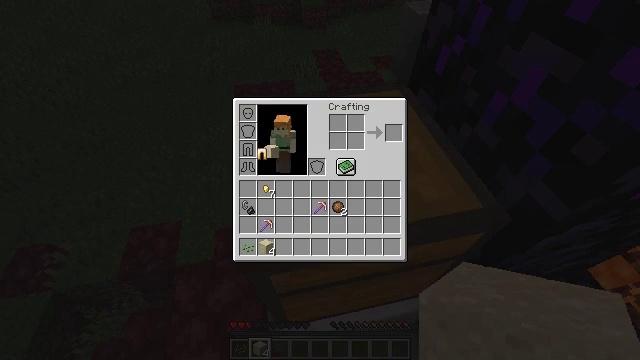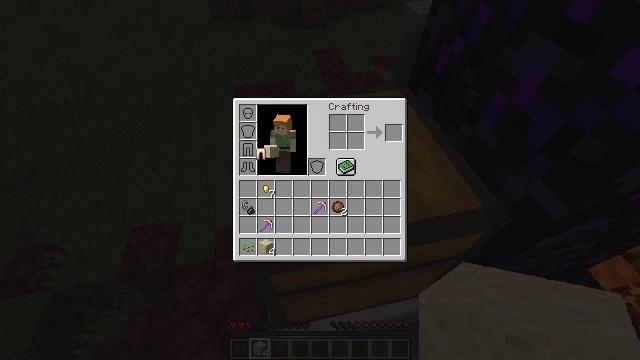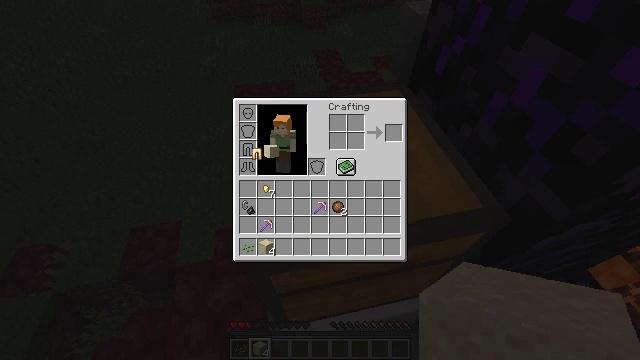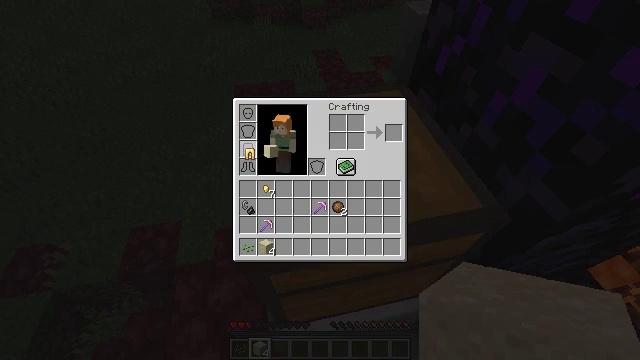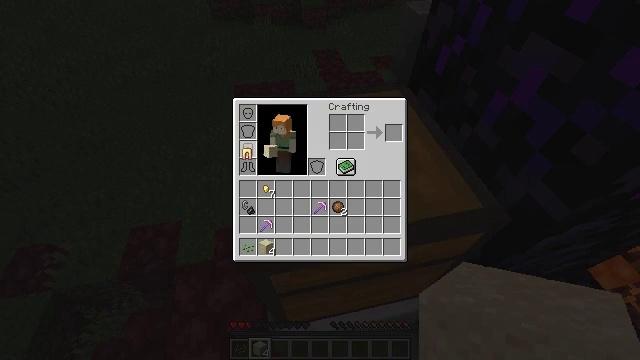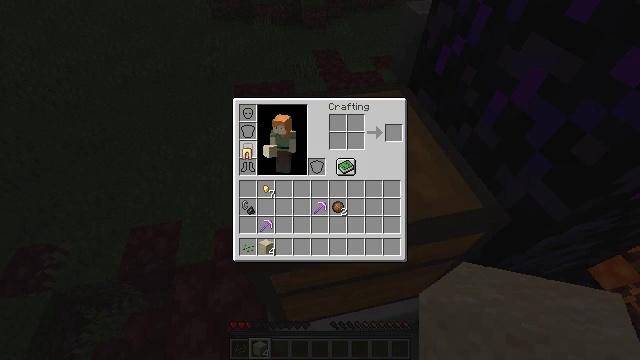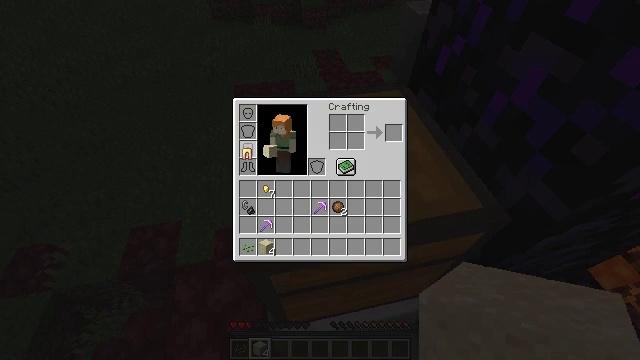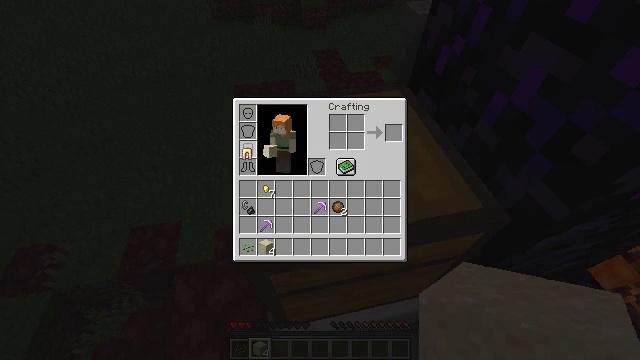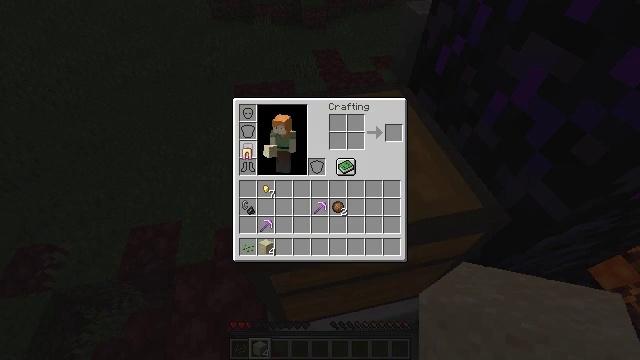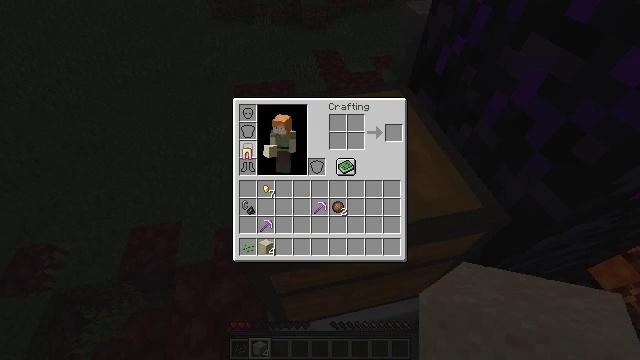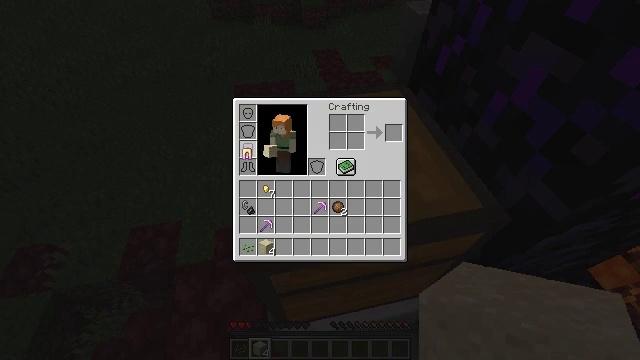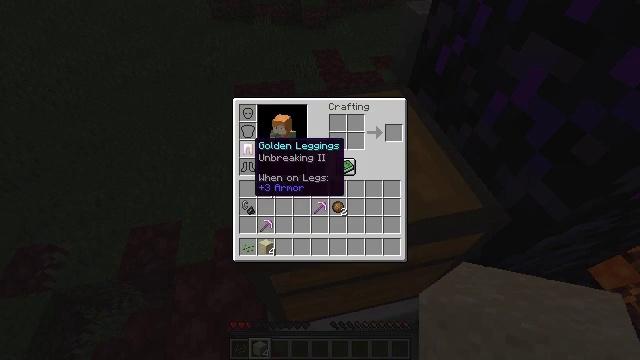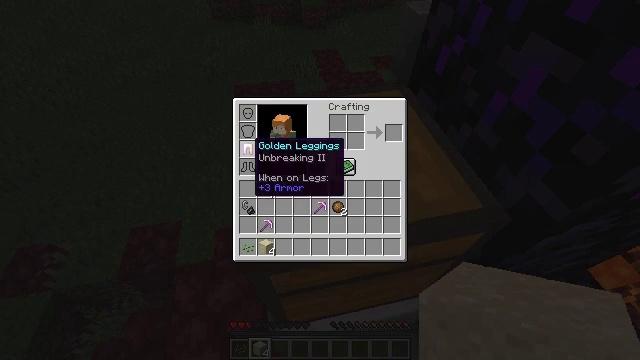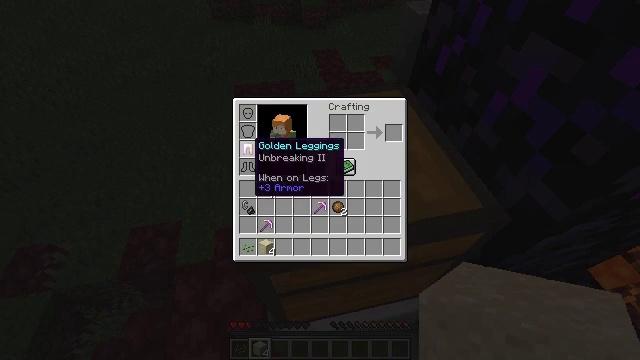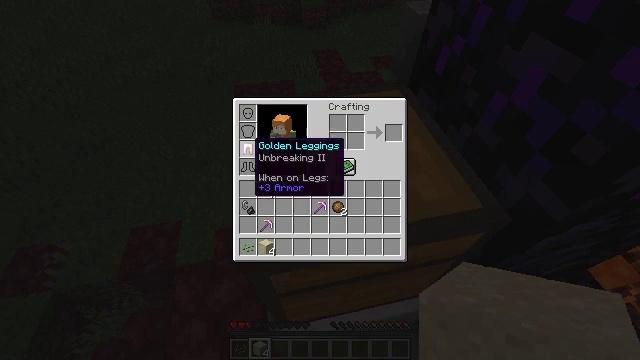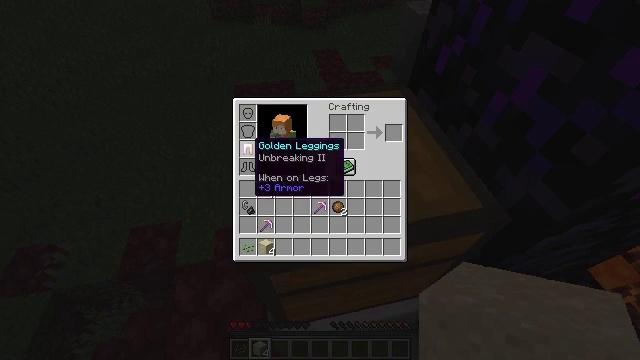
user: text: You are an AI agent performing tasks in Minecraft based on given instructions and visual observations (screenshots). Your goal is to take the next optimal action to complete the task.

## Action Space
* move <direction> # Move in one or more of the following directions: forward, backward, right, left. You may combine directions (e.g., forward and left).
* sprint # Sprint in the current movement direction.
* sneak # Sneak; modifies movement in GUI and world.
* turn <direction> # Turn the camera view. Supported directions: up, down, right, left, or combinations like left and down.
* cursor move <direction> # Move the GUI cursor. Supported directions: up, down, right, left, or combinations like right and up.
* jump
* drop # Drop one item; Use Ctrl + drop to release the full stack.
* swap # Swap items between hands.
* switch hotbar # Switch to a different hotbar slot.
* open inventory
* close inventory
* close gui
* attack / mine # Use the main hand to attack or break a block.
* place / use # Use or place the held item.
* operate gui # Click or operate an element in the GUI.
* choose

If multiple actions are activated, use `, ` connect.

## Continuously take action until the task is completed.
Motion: motion action
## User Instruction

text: Remove the tall grass to clear the area.
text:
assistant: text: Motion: no_op
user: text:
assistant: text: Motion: no_op
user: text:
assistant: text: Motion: turn left
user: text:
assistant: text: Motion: no_op
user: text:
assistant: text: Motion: no_op
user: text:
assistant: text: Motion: no_op
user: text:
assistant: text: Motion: no_op
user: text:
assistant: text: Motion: attack / mine
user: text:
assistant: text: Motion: attack / mine
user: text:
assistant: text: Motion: attack / mine
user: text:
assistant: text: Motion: no_op
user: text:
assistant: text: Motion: no_op
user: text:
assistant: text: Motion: no_op
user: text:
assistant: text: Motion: no_op
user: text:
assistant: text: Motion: no_op
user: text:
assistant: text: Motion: no_op
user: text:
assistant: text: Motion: no_op
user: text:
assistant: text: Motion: no_op
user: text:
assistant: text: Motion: open inventory
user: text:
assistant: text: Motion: open inventory
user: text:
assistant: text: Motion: open inventory
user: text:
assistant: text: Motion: open inventory
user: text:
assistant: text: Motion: no_op
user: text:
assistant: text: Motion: turn right
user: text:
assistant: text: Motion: turn right
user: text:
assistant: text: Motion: turn right
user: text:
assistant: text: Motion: turn right
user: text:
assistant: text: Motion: no_op
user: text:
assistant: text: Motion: no_op
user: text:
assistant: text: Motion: turn right and down